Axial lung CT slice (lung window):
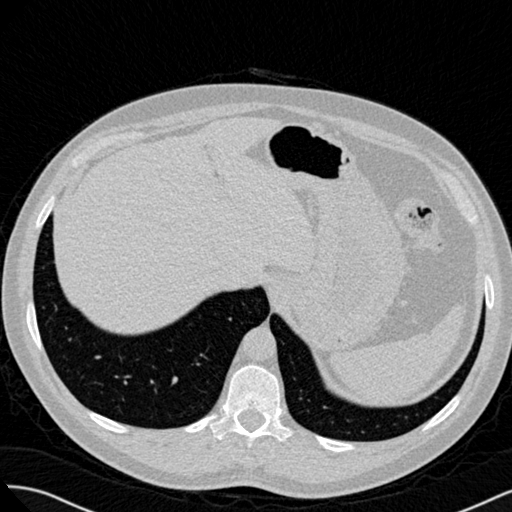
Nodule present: no